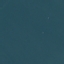
Land use / land cover class: SeaLake